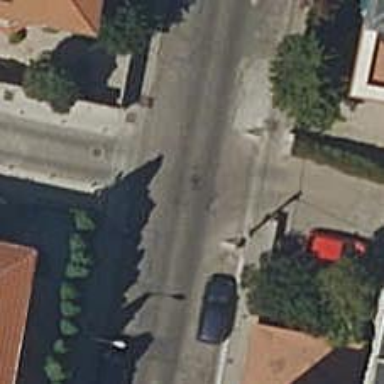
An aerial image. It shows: Living street paved with paving stones.